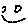
Label: smiley face